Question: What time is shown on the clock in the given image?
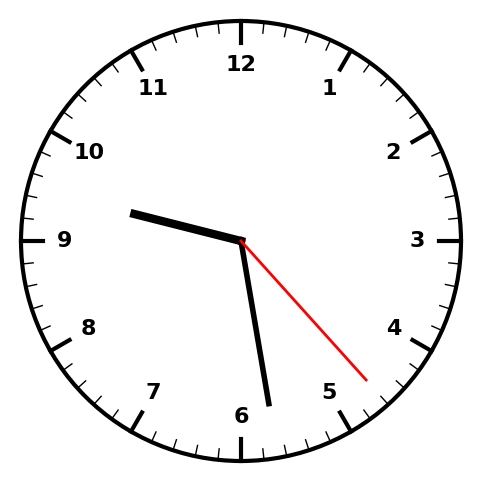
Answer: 09:28:23